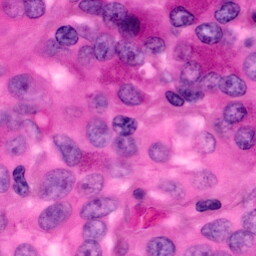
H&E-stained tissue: Pancreatic